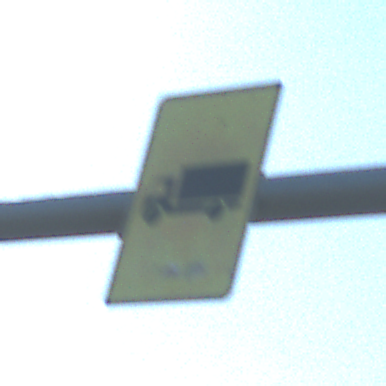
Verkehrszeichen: KFZZulaessigeGesamtmasse3Komma5TOhnePfeilsymbol
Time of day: MorningAfternoon
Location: Outdoor (Nature)
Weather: PartlyCloudy
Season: NotSpecified
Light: Natural